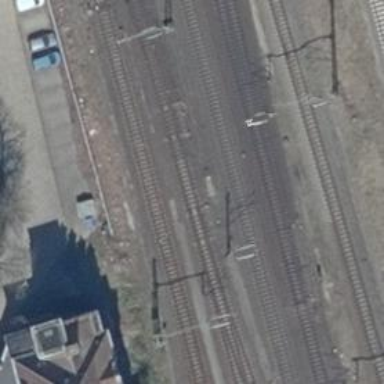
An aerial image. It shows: Railway switch with the turnout on the left side.